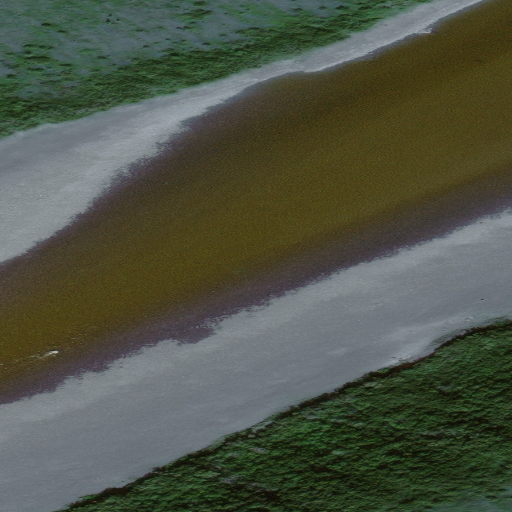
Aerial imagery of valley in Alaska named Noatak Canyon containing only unknown